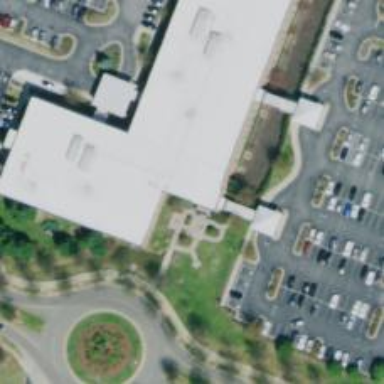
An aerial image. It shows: Healthcare clinic is depicted in the image.